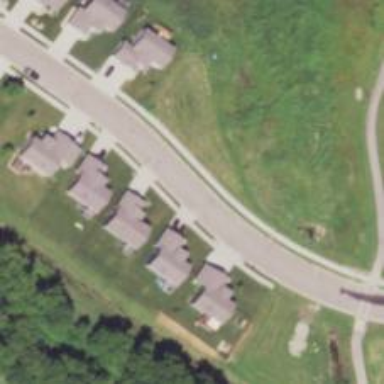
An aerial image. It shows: Residential road with separate asphalt sidewalk.